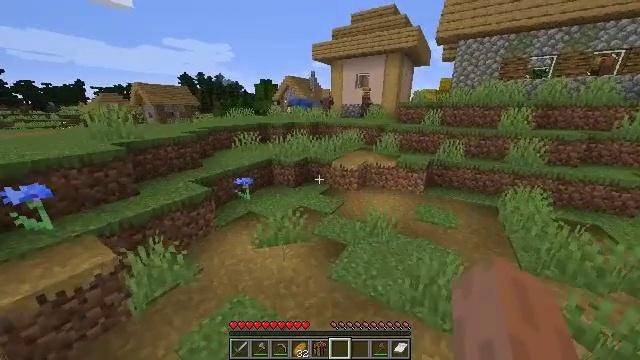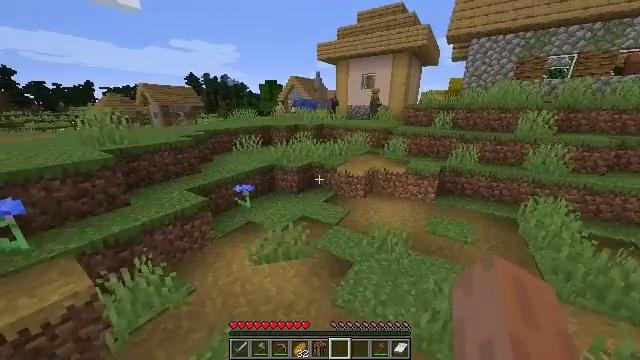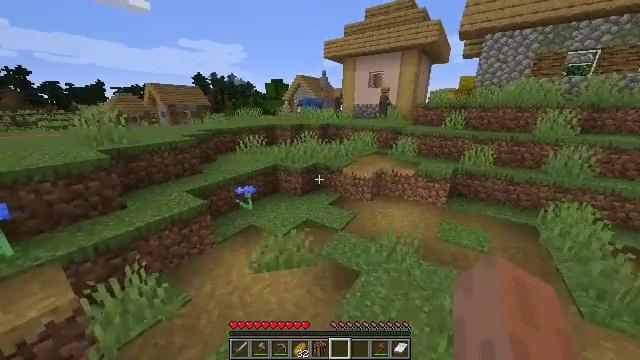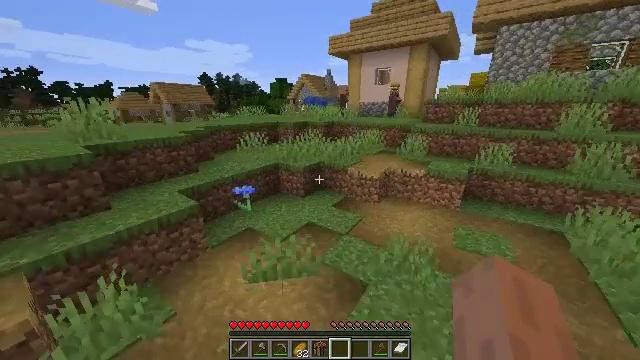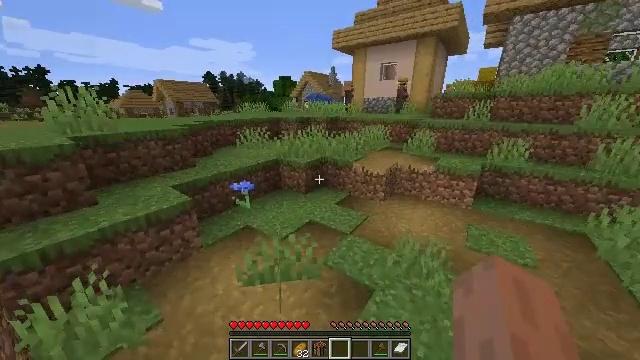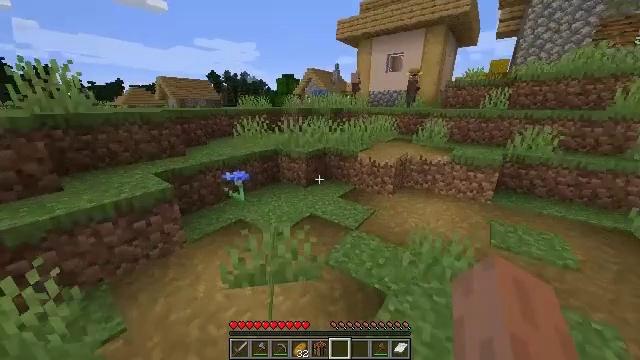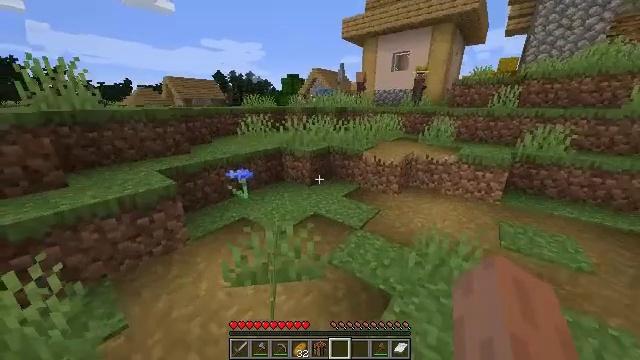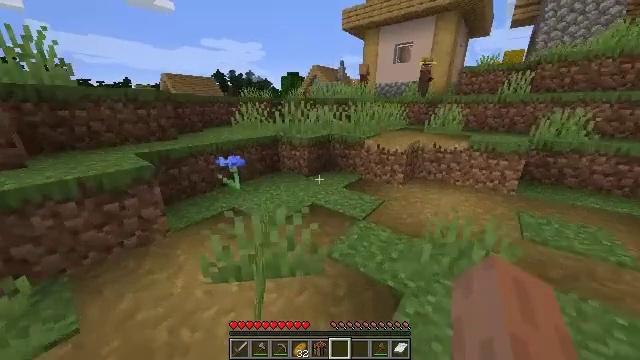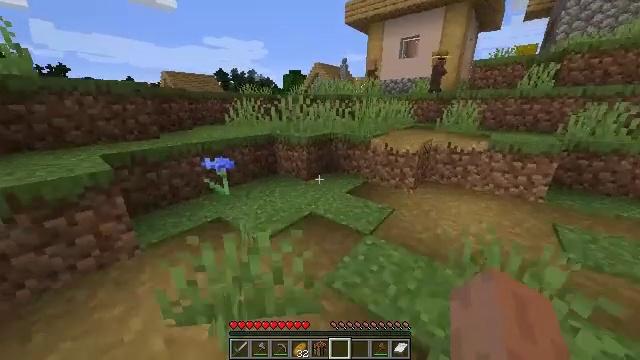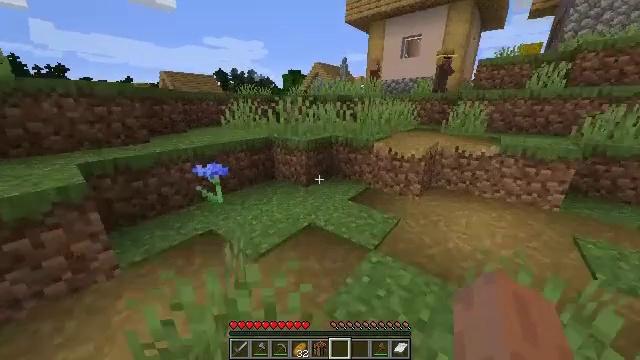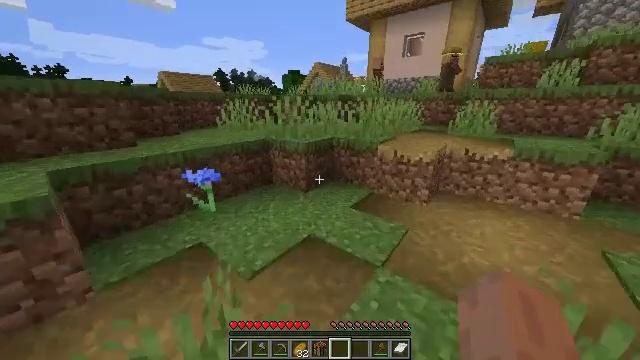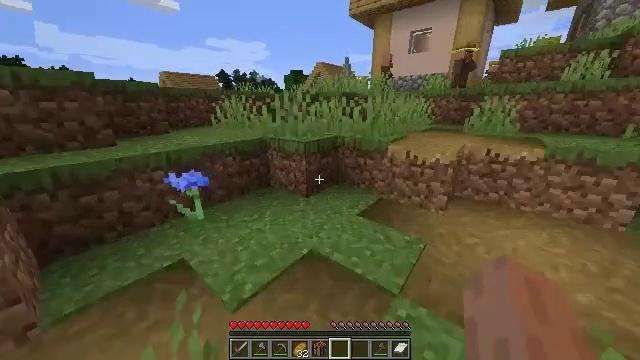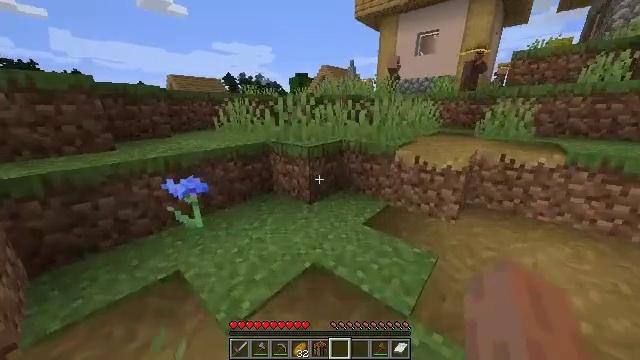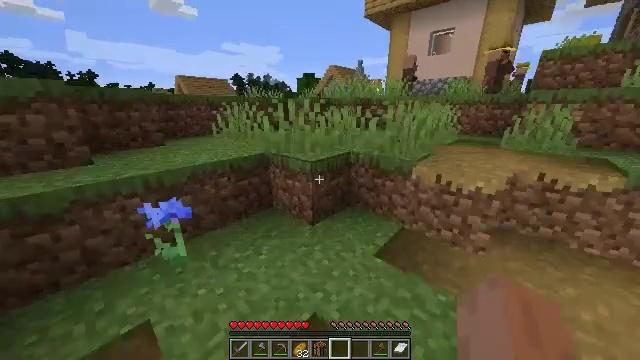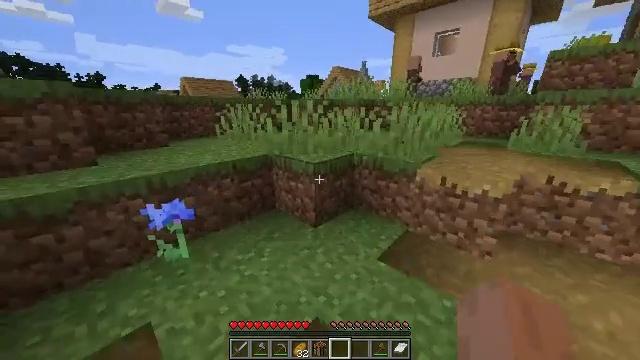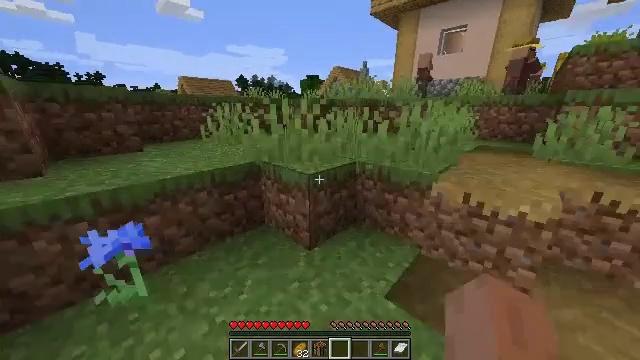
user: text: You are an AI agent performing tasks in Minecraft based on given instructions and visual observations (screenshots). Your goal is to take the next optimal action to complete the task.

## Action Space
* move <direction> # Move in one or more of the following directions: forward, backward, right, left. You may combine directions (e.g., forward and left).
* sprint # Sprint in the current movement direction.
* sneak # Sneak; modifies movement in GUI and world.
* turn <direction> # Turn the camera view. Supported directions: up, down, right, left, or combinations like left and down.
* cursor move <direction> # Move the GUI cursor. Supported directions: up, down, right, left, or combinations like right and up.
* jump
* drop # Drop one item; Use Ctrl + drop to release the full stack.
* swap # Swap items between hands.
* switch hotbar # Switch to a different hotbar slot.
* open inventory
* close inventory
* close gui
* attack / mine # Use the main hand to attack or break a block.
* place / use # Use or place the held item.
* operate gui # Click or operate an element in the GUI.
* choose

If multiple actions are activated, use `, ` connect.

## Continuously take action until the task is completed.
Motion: motion action
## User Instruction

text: Remove the grass path from the ground.
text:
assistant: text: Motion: move forward, turn left, jump
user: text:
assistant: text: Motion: move forward, turn left, jump
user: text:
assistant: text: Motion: move forward, turn left
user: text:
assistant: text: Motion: move forward
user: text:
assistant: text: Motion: move forward
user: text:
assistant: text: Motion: move forward, turn left
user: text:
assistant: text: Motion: move forward
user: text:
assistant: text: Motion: move forward
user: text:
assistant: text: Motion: move forward
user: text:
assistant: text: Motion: move forward
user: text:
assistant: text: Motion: move forward
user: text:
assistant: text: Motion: move forward, turn left
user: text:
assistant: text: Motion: move forward, turn left
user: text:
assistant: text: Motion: move forward
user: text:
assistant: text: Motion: move forward
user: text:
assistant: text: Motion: move forward
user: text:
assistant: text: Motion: move forward
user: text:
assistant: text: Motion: move forward, jump
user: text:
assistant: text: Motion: move forward, jump
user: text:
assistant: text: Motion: move forward, jump
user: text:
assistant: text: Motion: move forward, jump
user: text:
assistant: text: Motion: move forward, jump
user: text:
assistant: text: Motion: move forward, jump
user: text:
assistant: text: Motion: move forward
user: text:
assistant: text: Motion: move forward
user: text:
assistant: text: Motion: move forward
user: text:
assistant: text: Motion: move forward
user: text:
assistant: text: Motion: move forward
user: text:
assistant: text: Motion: move forward
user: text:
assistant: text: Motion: move forward